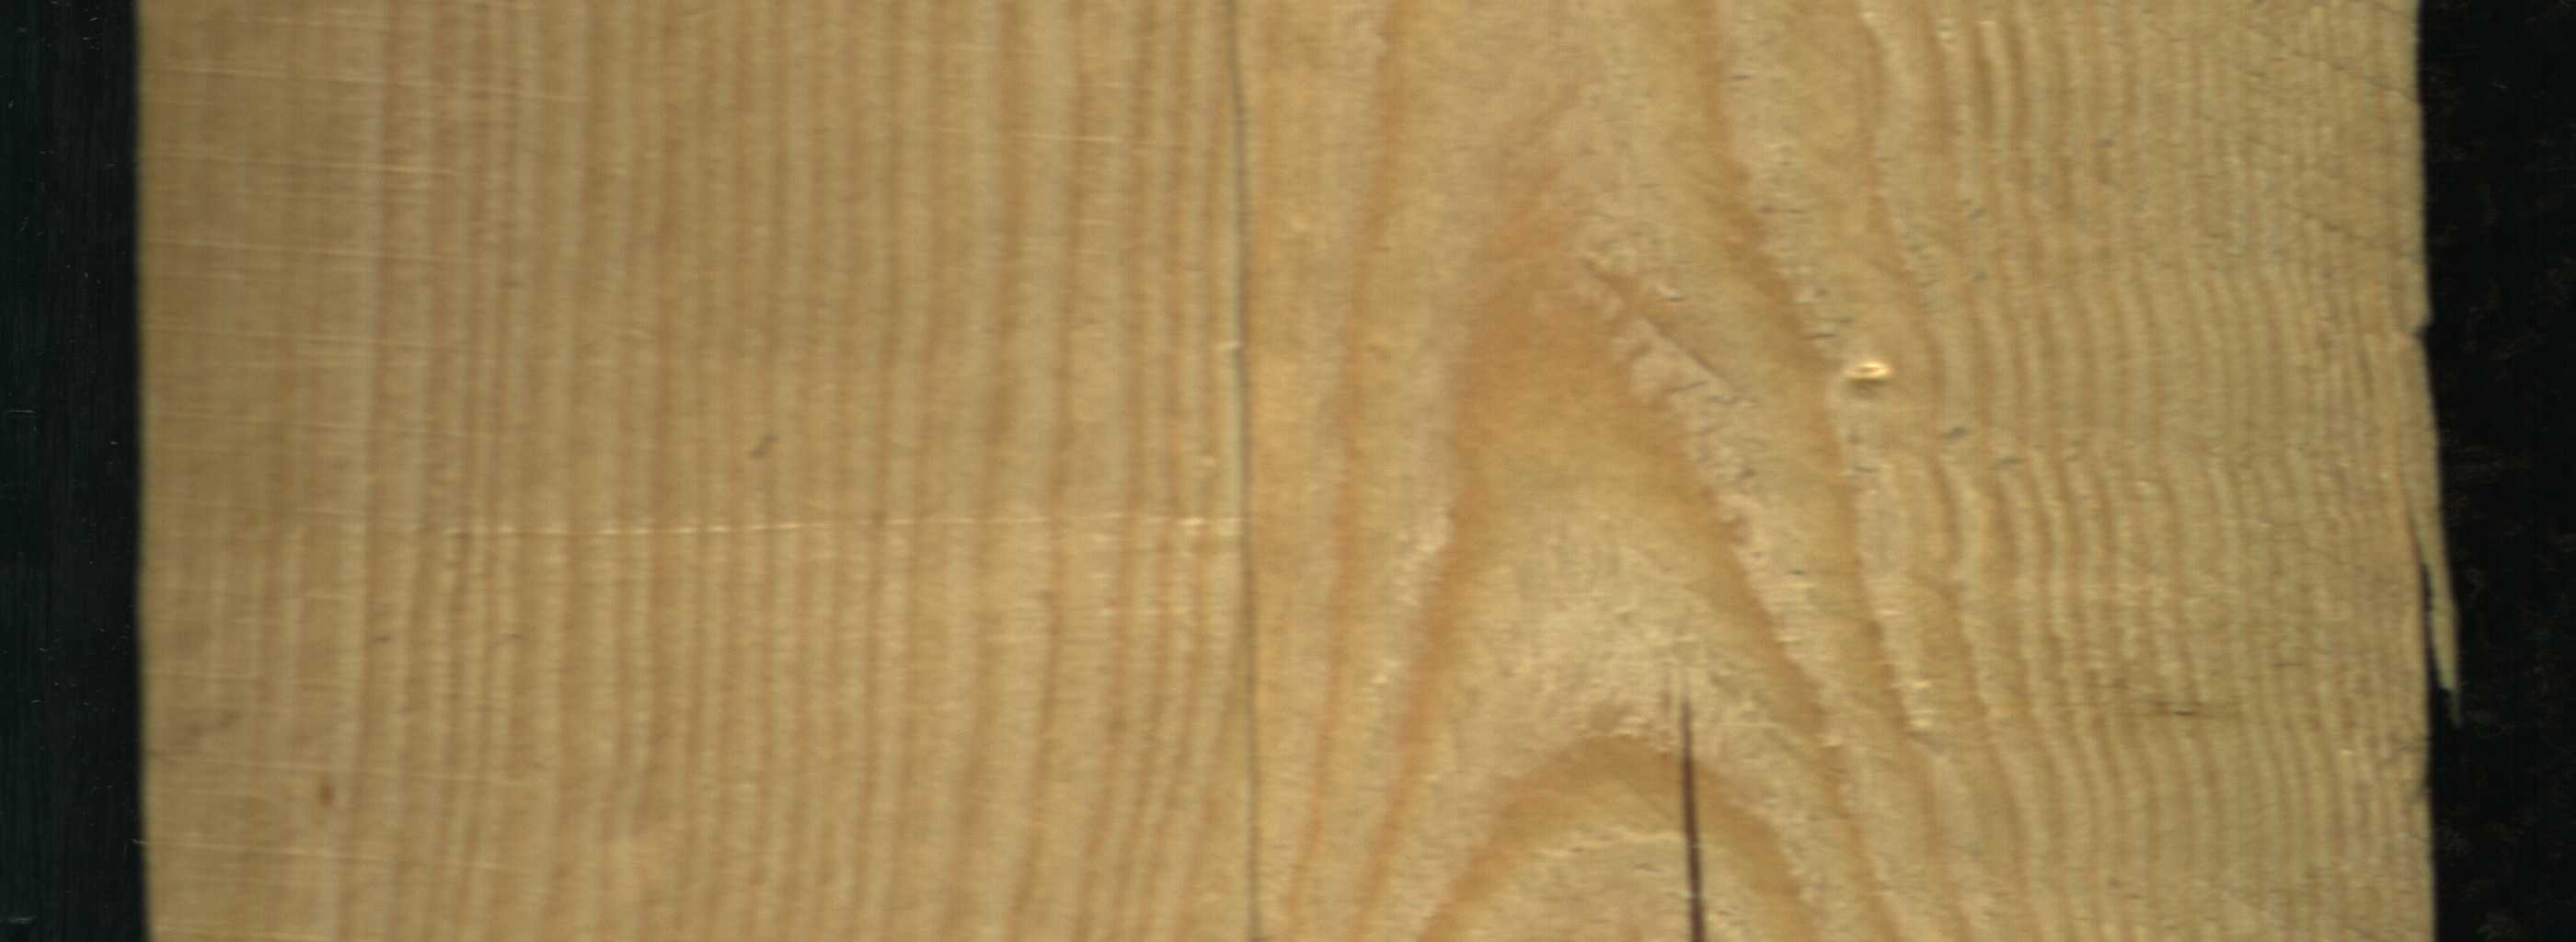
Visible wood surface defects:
Crack